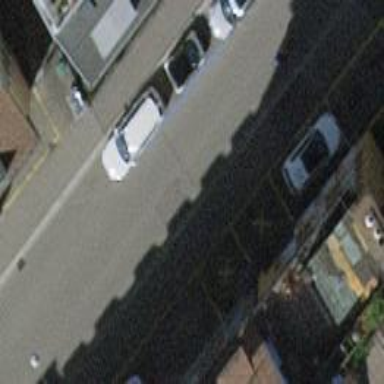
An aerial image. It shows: Parking lane area.